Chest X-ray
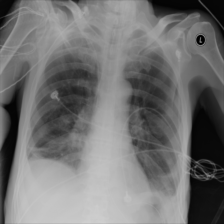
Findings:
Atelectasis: positive
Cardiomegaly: negative
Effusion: positive
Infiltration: positive
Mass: negative
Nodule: negative
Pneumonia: negative
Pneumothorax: negative
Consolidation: negative
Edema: negative
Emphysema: negative
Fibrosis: negative
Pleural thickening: negative
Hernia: negative